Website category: university
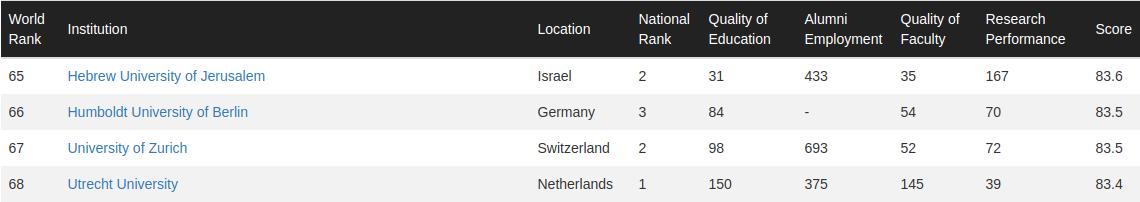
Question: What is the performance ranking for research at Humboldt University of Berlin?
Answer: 70

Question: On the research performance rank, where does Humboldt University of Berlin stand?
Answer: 70

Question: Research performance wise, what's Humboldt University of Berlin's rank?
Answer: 70

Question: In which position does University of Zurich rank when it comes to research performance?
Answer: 72

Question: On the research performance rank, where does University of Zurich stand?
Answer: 72

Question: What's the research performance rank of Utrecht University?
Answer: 39

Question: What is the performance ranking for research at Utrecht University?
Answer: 39

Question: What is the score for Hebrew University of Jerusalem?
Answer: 83.6

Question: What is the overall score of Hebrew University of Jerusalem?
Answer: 83.6

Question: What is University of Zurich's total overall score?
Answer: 83.5

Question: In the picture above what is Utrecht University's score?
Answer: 83.4

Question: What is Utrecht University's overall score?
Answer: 83.4

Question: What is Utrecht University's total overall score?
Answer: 83.4

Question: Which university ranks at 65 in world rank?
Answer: Hebrew University of Jerusalem

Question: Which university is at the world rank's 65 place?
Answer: Hebrew University of Jerusalem

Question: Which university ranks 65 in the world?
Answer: Hebrew University of Jerusalem

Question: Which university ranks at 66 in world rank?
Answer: Humboldt University of Berlin

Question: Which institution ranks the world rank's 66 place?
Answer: Humboldt University of Berlin

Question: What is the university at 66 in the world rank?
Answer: Humboldt University of Berlin

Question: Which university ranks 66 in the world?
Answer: Humboldt University of Berlin

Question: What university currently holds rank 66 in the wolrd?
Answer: Humboldt University of Berlin

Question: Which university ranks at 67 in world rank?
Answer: University of Zurich

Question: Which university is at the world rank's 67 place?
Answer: University of Zurich

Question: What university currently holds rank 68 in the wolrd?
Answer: Utrecht University

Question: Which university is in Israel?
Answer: Hebrew University of Jerusalem

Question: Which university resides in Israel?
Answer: Hebrew University of Jerusalem

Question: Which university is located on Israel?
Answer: Hebrew University of Jerusalem

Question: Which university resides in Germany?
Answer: Humboldt University of Berlin

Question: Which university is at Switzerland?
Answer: University of Zurich

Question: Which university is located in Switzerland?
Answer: University of Zurich

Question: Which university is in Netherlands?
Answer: Utrecht University

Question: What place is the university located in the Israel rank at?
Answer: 65

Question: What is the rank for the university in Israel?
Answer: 65

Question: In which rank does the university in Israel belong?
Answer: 65

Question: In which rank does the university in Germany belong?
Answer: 66

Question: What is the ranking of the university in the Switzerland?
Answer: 67

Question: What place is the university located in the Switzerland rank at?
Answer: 67

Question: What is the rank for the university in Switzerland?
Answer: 67

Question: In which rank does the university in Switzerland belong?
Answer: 67

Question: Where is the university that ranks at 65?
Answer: Israel

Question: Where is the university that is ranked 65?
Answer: Israel

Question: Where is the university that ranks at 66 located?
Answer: Germany

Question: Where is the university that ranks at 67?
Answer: Switzerland

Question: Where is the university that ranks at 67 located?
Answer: Switzerland

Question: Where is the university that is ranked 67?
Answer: Switzerland

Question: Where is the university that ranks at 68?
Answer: Netherlands

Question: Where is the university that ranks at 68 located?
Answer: Netherlands

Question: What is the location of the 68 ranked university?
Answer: Netherlands

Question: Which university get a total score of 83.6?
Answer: Hebrew University of Jerusalem

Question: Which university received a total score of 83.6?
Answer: Hebrew University of Jerusalem

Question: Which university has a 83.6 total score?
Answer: Hebrew University of Jerusalem

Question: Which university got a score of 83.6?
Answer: Hebrew University of Jerusalem

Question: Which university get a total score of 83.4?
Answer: Utrecht University

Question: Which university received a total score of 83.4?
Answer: Utrecht University

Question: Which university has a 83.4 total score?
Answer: Utrecht University

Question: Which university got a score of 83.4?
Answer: Utrecht University